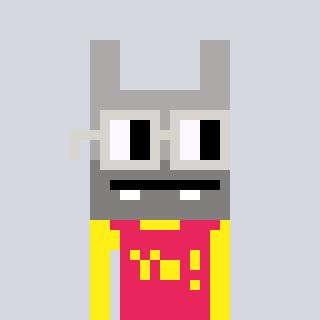
a pixel art character with square light gray glasses, a rabbit-shaped head and a redpinkish-colored body on a cool background